Question: I have the following HTML code:-
'''
<html>
<head>
<meta charset="utf-8">
<title>Personal Site</title>
<link rel="stylesheet" href="css/styles.css">
</head>
<body>
<div class="header1">
hello world
</div>
<div class="header2">
</div>
<div class="header3">
</div>
</body>
</html>
'''
Below is the style defined in the style sheet:-
'''
.header1{
background-color: yellow;
width: 35%;
height: 200px;
display: inline-block;
}
.header2{
background-color: blue;
width: 30%;
height: 200px;
display: inline-block;
}
.header3{
background-color: green;
width: 34%;
height: 200px;
display: inline-block;
}
'''
I am getting the following output:-

Question: Despite defining my display property as inline-block, why is the yellow box along with Hello World going in the second line? If I remove the text Hello world then all three box lines up together?
Can someone please explain this behavior?
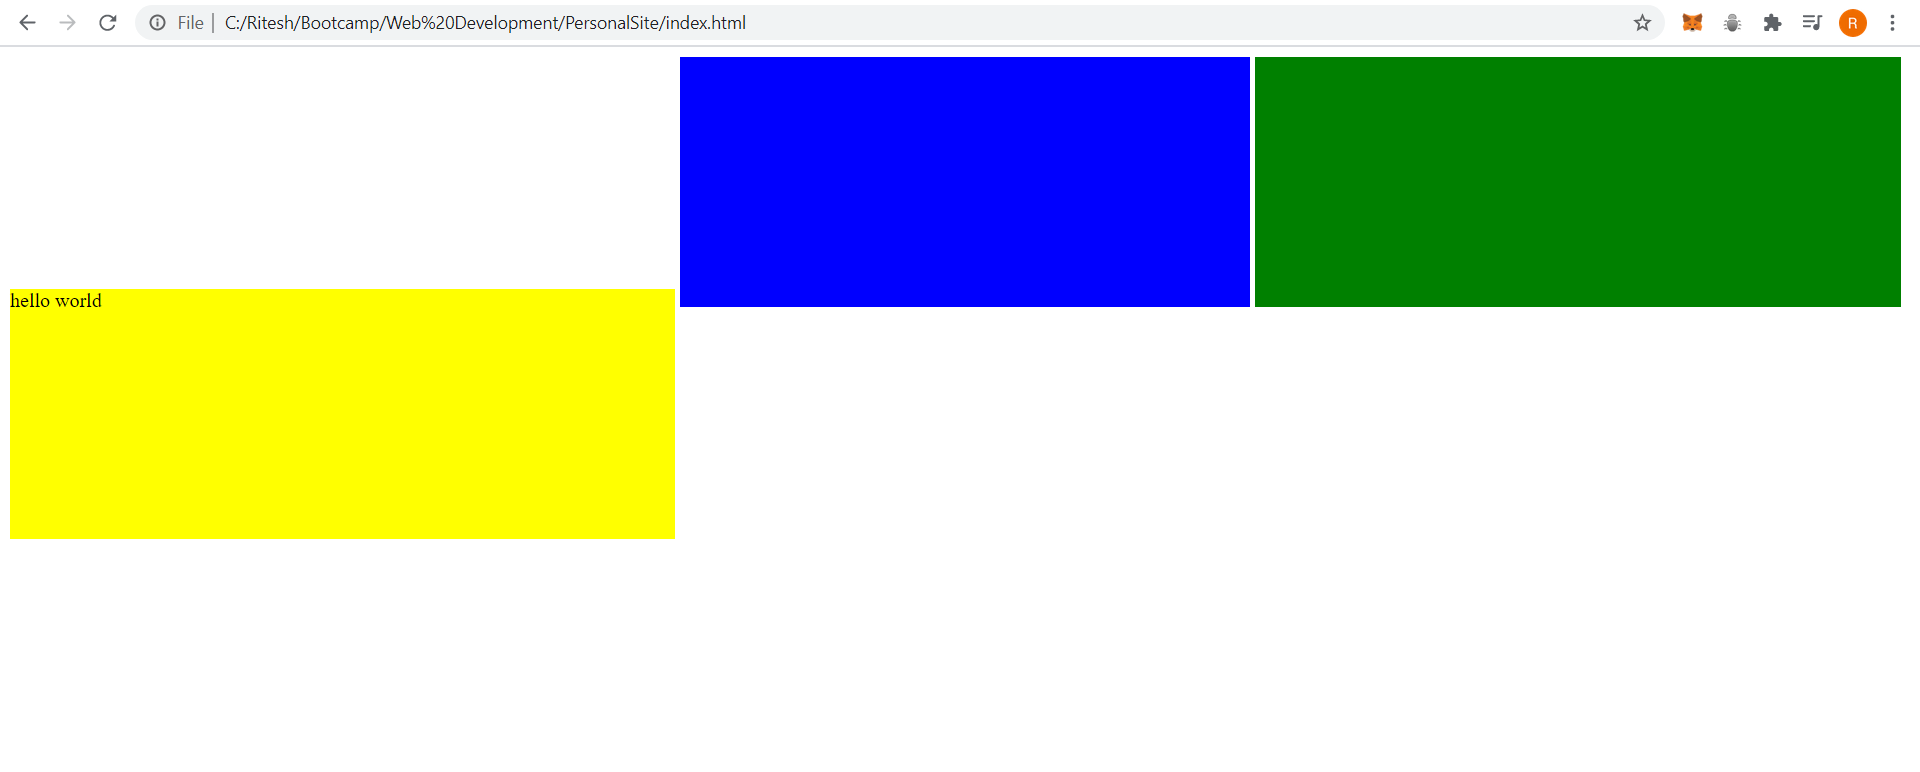
Answer: Seems to be a quirk of inline-block. If you add vertical-align:top; it sorts it out.
'''
.header1{
background-color: yellow;
width: 35%;
height: 200px;
display: inline-block;
vertical-align:top;
}
.header2{
background-color: blue;
width: 30%;
height: 200px;
display: inline-block;
vertical-align:top;
}
.header3{
background-color: green;
width: 34%;
height: 200px;
display: inline-block;
vertical-align:top;
}
'''